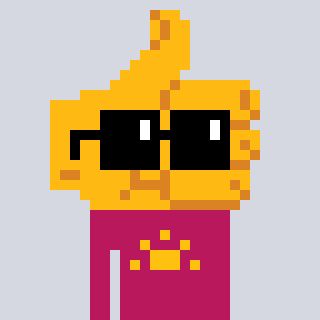
a pixel art character with square black sunglasses, a thumbsup-shaped head and a darkpink-colored body on a cool background